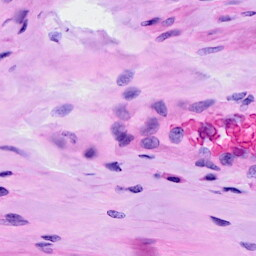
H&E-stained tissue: Ovarian